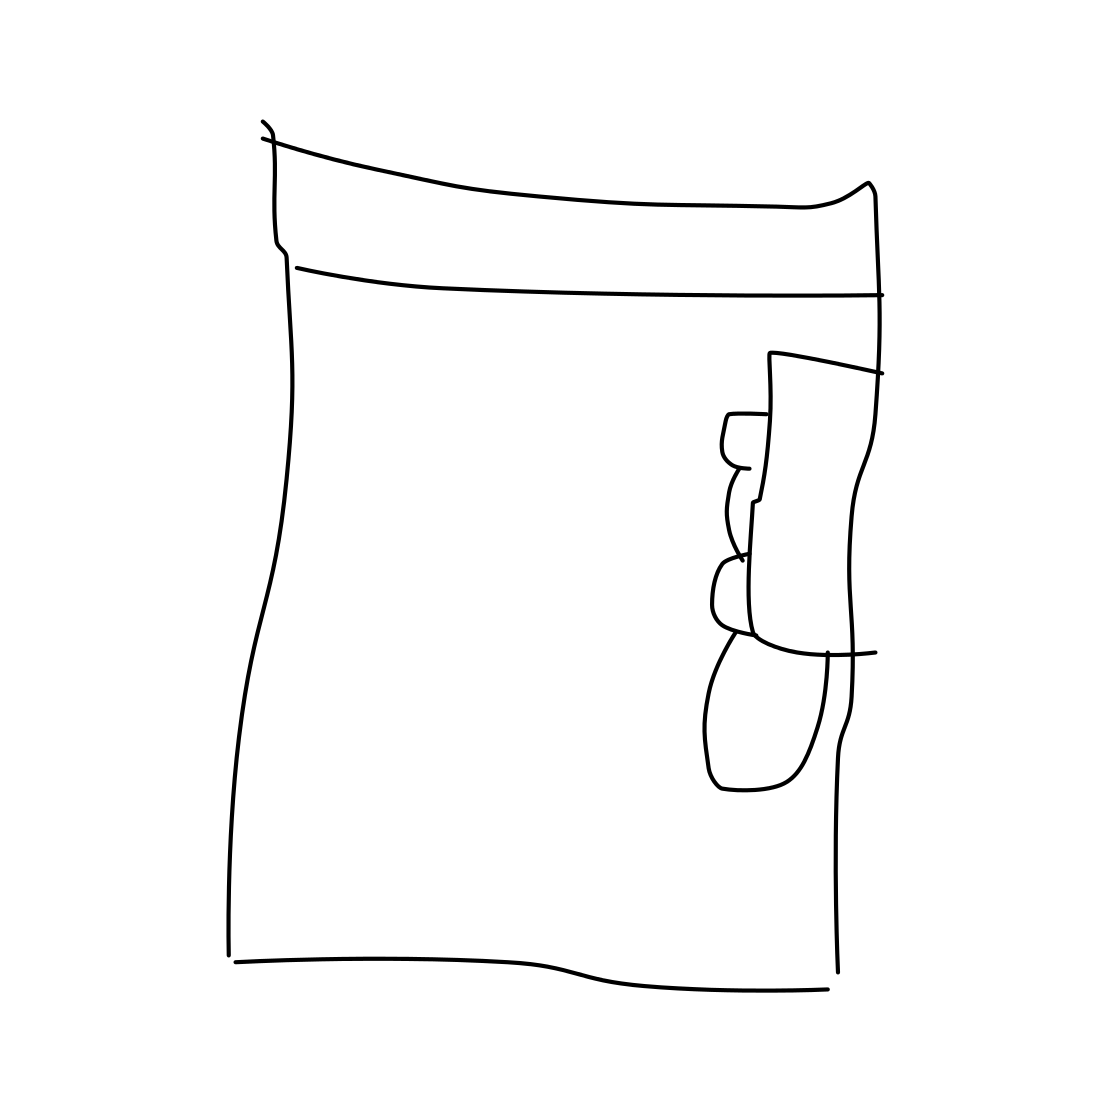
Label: telephone